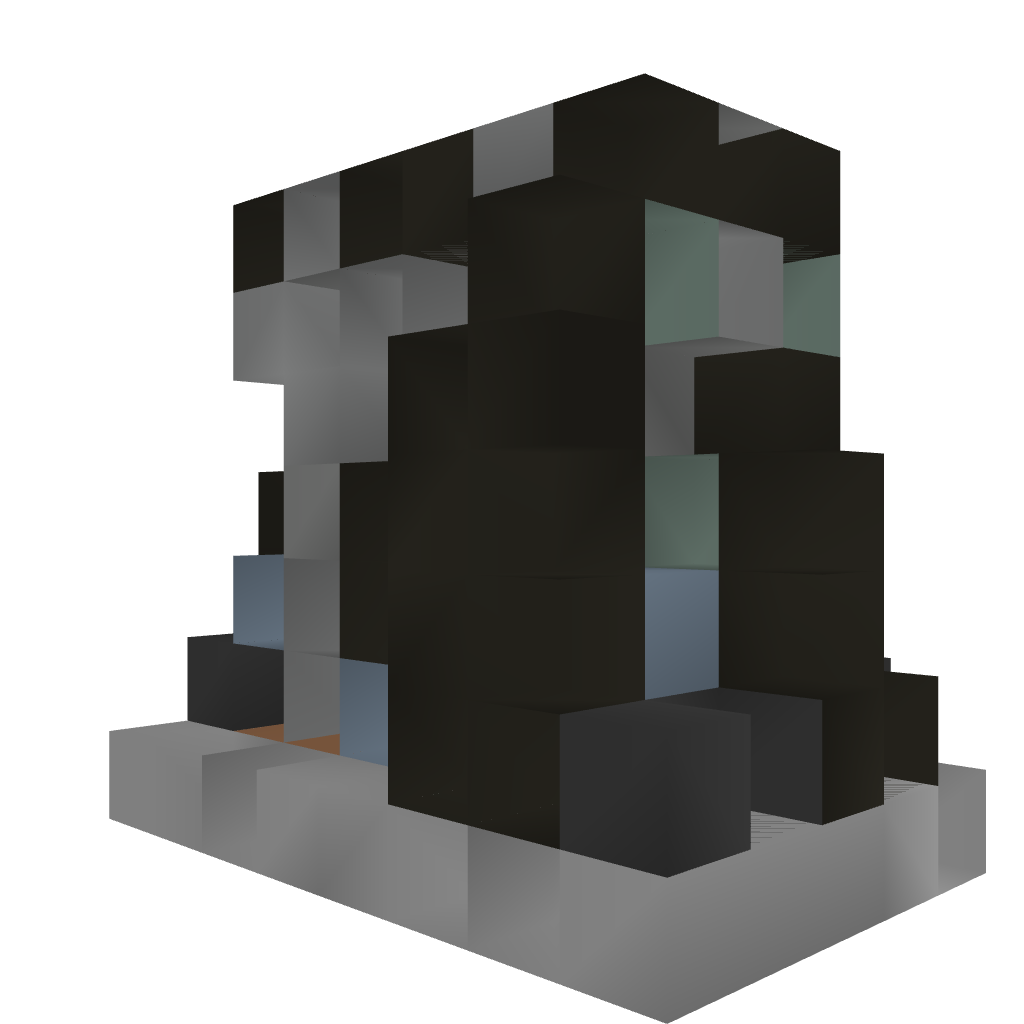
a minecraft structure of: Nether portal